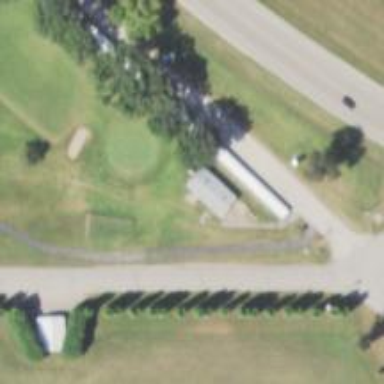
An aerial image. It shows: Service road with asphalt surface. The road is grade1 cartpath for golf carts.